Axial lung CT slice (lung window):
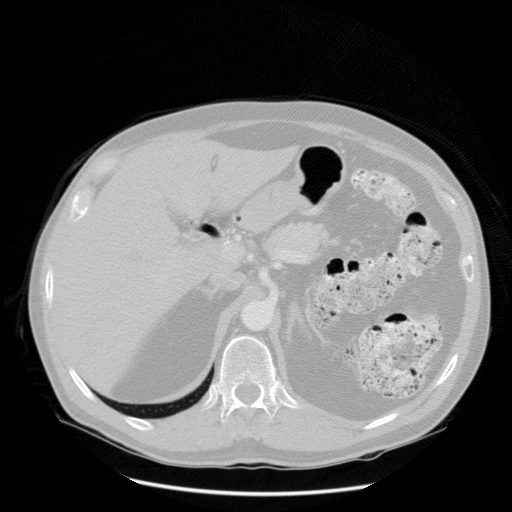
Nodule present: no